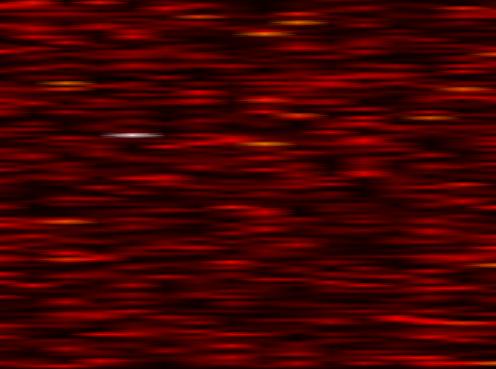
Label: OFDM